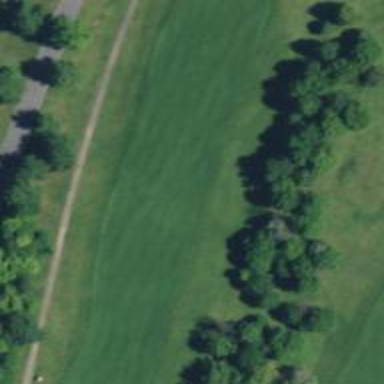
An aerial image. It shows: View of golf hole.